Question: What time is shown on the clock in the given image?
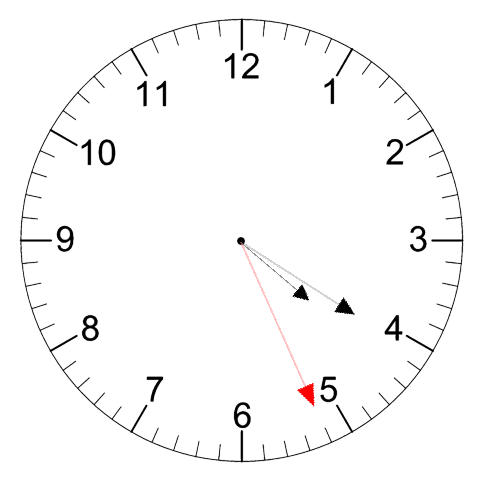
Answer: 04:20:26